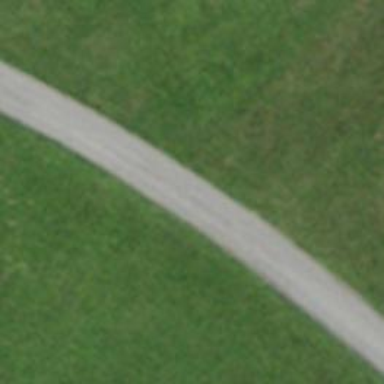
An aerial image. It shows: Well-maintained track road with grade 1 tracktype.